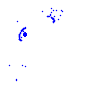
Particle: kaon